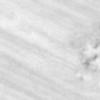
Label: change